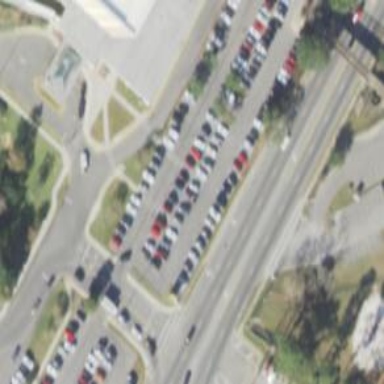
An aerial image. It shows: Parking space is available.